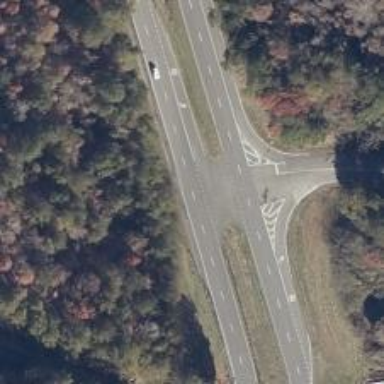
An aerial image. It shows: Primary highway with asphalt surface. It is dual carriageway.